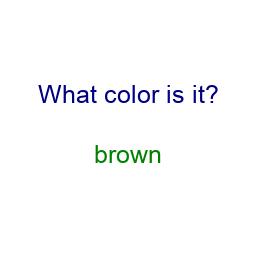
Color: green
Color name shown: brown
Background color: white
Question text color: navy